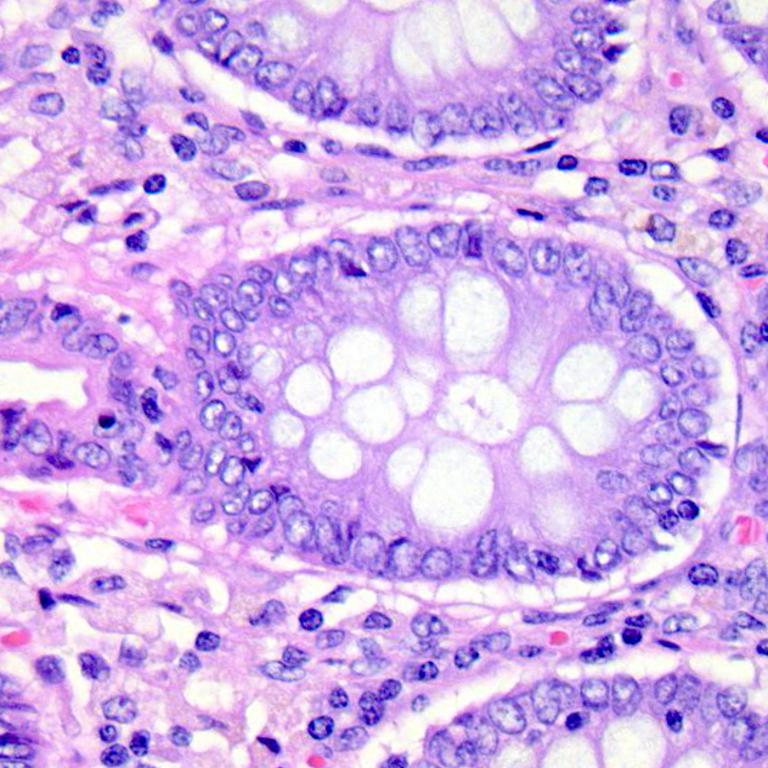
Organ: colon
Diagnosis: benign